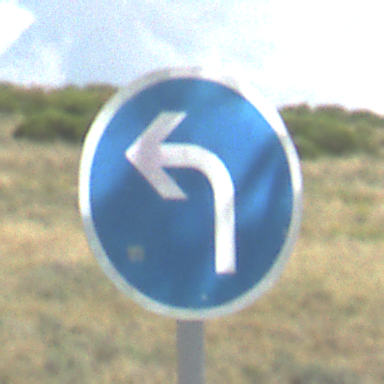
Verkehrszeichen: VorgeschriebeneFahrtrichtungLinks
Umgebung: Outdoor, Nature
Tageszeit: Midday
Wetter: PartlyCloudy
Licht: Natural
Jahreszeit: NotSpecified
Kontrast: HighContrast